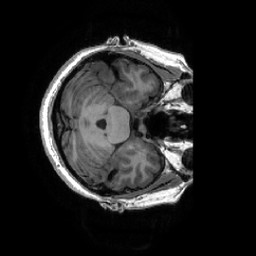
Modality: T1w
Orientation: axial
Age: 30
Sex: female
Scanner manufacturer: ge
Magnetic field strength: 3 T
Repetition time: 0.0073 s
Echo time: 0.003 s